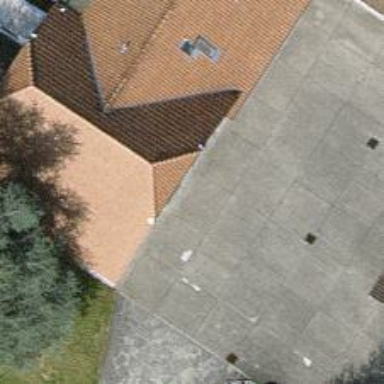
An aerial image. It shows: Building with ridge on the roof.